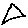
Label: triangle